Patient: sex F, age 39
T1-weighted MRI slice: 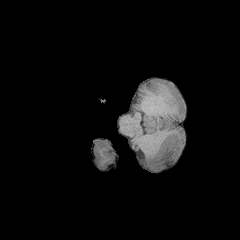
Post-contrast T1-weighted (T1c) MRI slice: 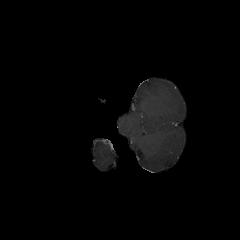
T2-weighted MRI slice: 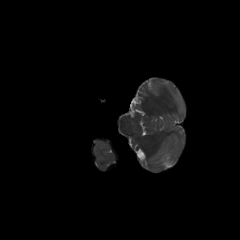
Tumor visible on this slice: no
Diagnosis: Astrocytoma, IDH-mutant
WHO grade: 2